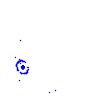
Particle: proton